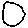
Label: circle